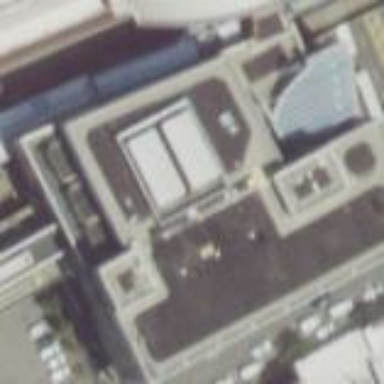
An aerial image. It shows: Office building with flat roof.